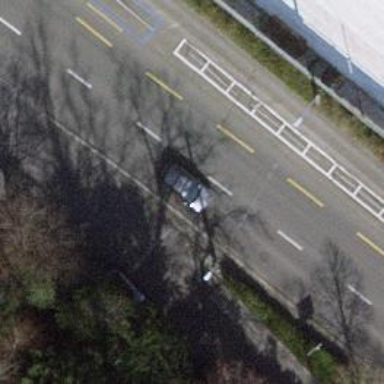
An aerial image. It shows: Secondary road with asphalt surface and dedicated cycle lane on the left.